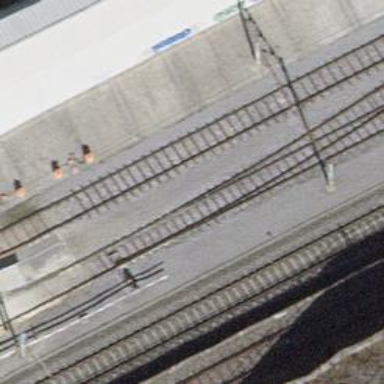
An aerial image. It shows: Railway switch.